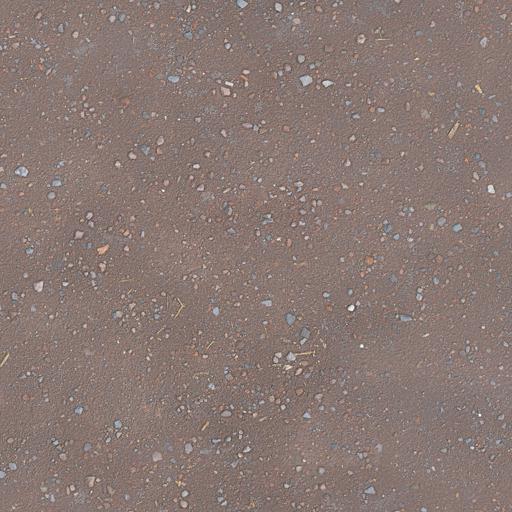
Tags: dirt dirty gravel ground pebbles soil